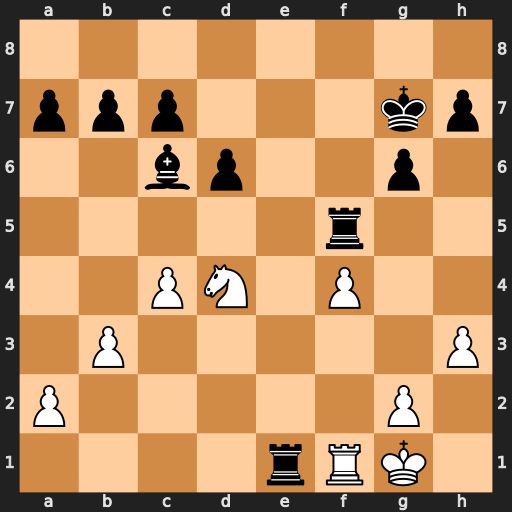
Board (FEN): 8/ppp3kp/2bp2p1/5r2/2PN1P2/1P5P/P5P1/4rRK1
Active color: w
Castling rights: -
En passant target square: -
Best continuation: Nxf5+ Kf6 Rxe1